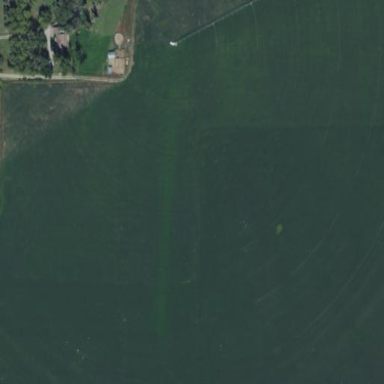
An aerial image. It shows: Farmland with pivot irrigation system.